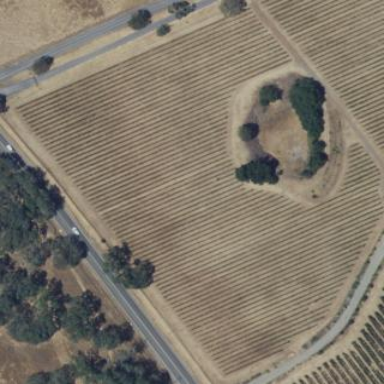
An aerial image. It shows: Vineyard with grape crops.